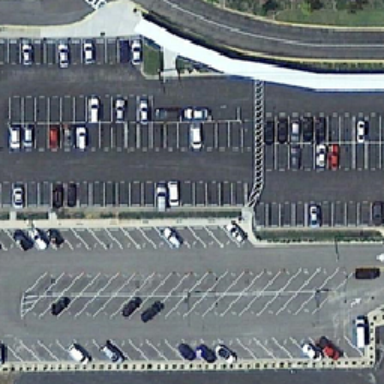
There are several cars and two preston parking areas by the road .